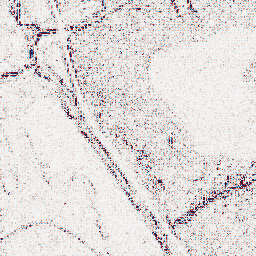
Category: wavelet
Decomposition family: wavelet_reverse_biorthogonal
Decomposition parameters: wavelet: rbio1.3
level: 1
Upsampling method: quartic
Upsampling parameters: scale: 4
Upsampling scale: 4